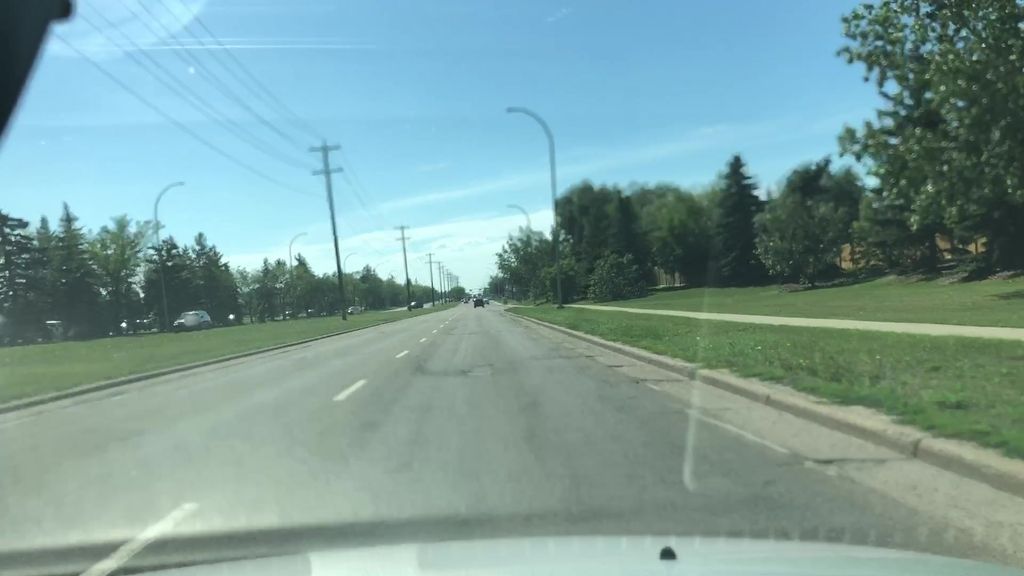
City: edmonton